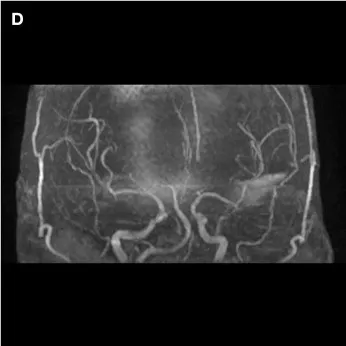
Imaging examination. (D) No significant intracranial aortic stenosis or occlusion changes are observed in the head MRA.
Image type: radiology (mri)